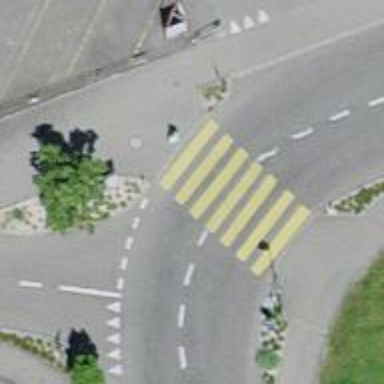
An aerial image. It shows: Uncontrolled road crossing.